Question: I new with applets, and I'm trying to display the applet in my html. (I have installed the plug-in and I'm using Chrome, and i have tried it on IE)

as you can see the applet class is in the source package and I would like to display it in the page that is in the web pages folder
this is my code:
'''
<applet codebase="/AppletPackage/Applet" code="Applet.class" width=800 height=300>Applet Failed</applet>
'''
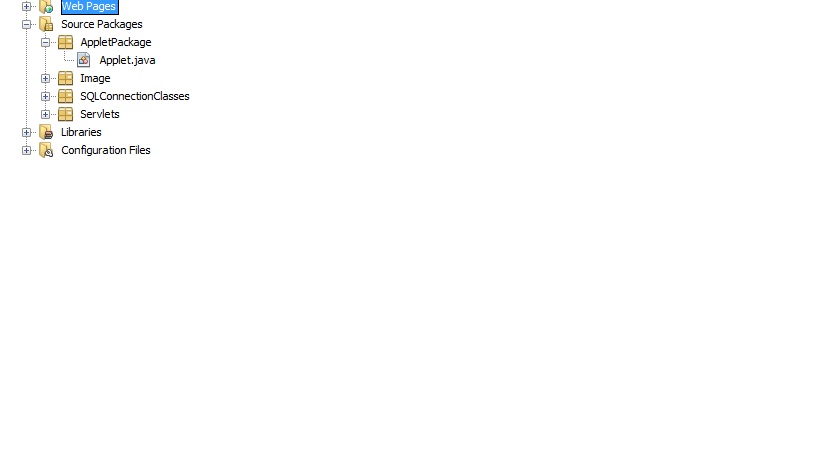
Answer: First make sure your jar file is inside the html file then
Try this:
'''
<applet archive="AppletJarFile.jar" code="AppletPackage.AppletClassName" width=800 height=300>Applet Failed</applet>
'''
On Html5
'''
<object type="application/x-java-applet" height="400" width="500">
<param name="code" value="AppletPackage.AppletClassName" />
<param name="archive" value="AppletJarFile.jar" />
Applet failed to run. No Java plug-in was found. </object>
'''